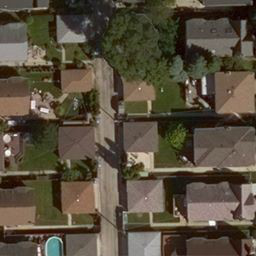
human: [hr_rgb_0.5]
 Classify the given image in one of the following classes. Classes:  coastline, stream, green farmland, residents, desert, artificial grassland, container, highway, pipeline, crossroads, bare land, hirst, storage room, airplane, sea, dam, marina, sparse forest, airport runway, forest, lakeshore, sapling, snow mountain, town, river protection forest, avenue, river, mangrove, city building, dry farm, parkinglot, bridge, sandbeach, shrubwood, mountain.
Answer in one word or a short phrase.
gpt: residents